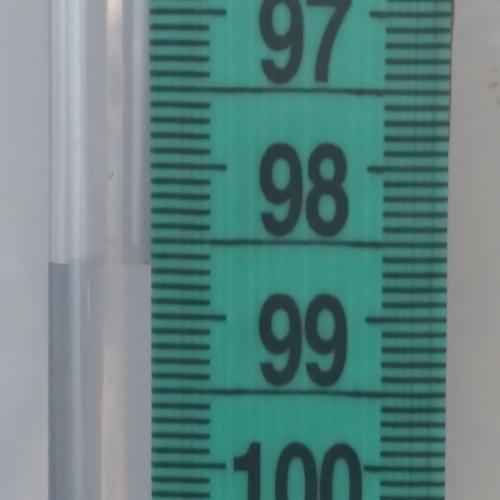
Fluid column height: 98.7 cm